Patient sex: F
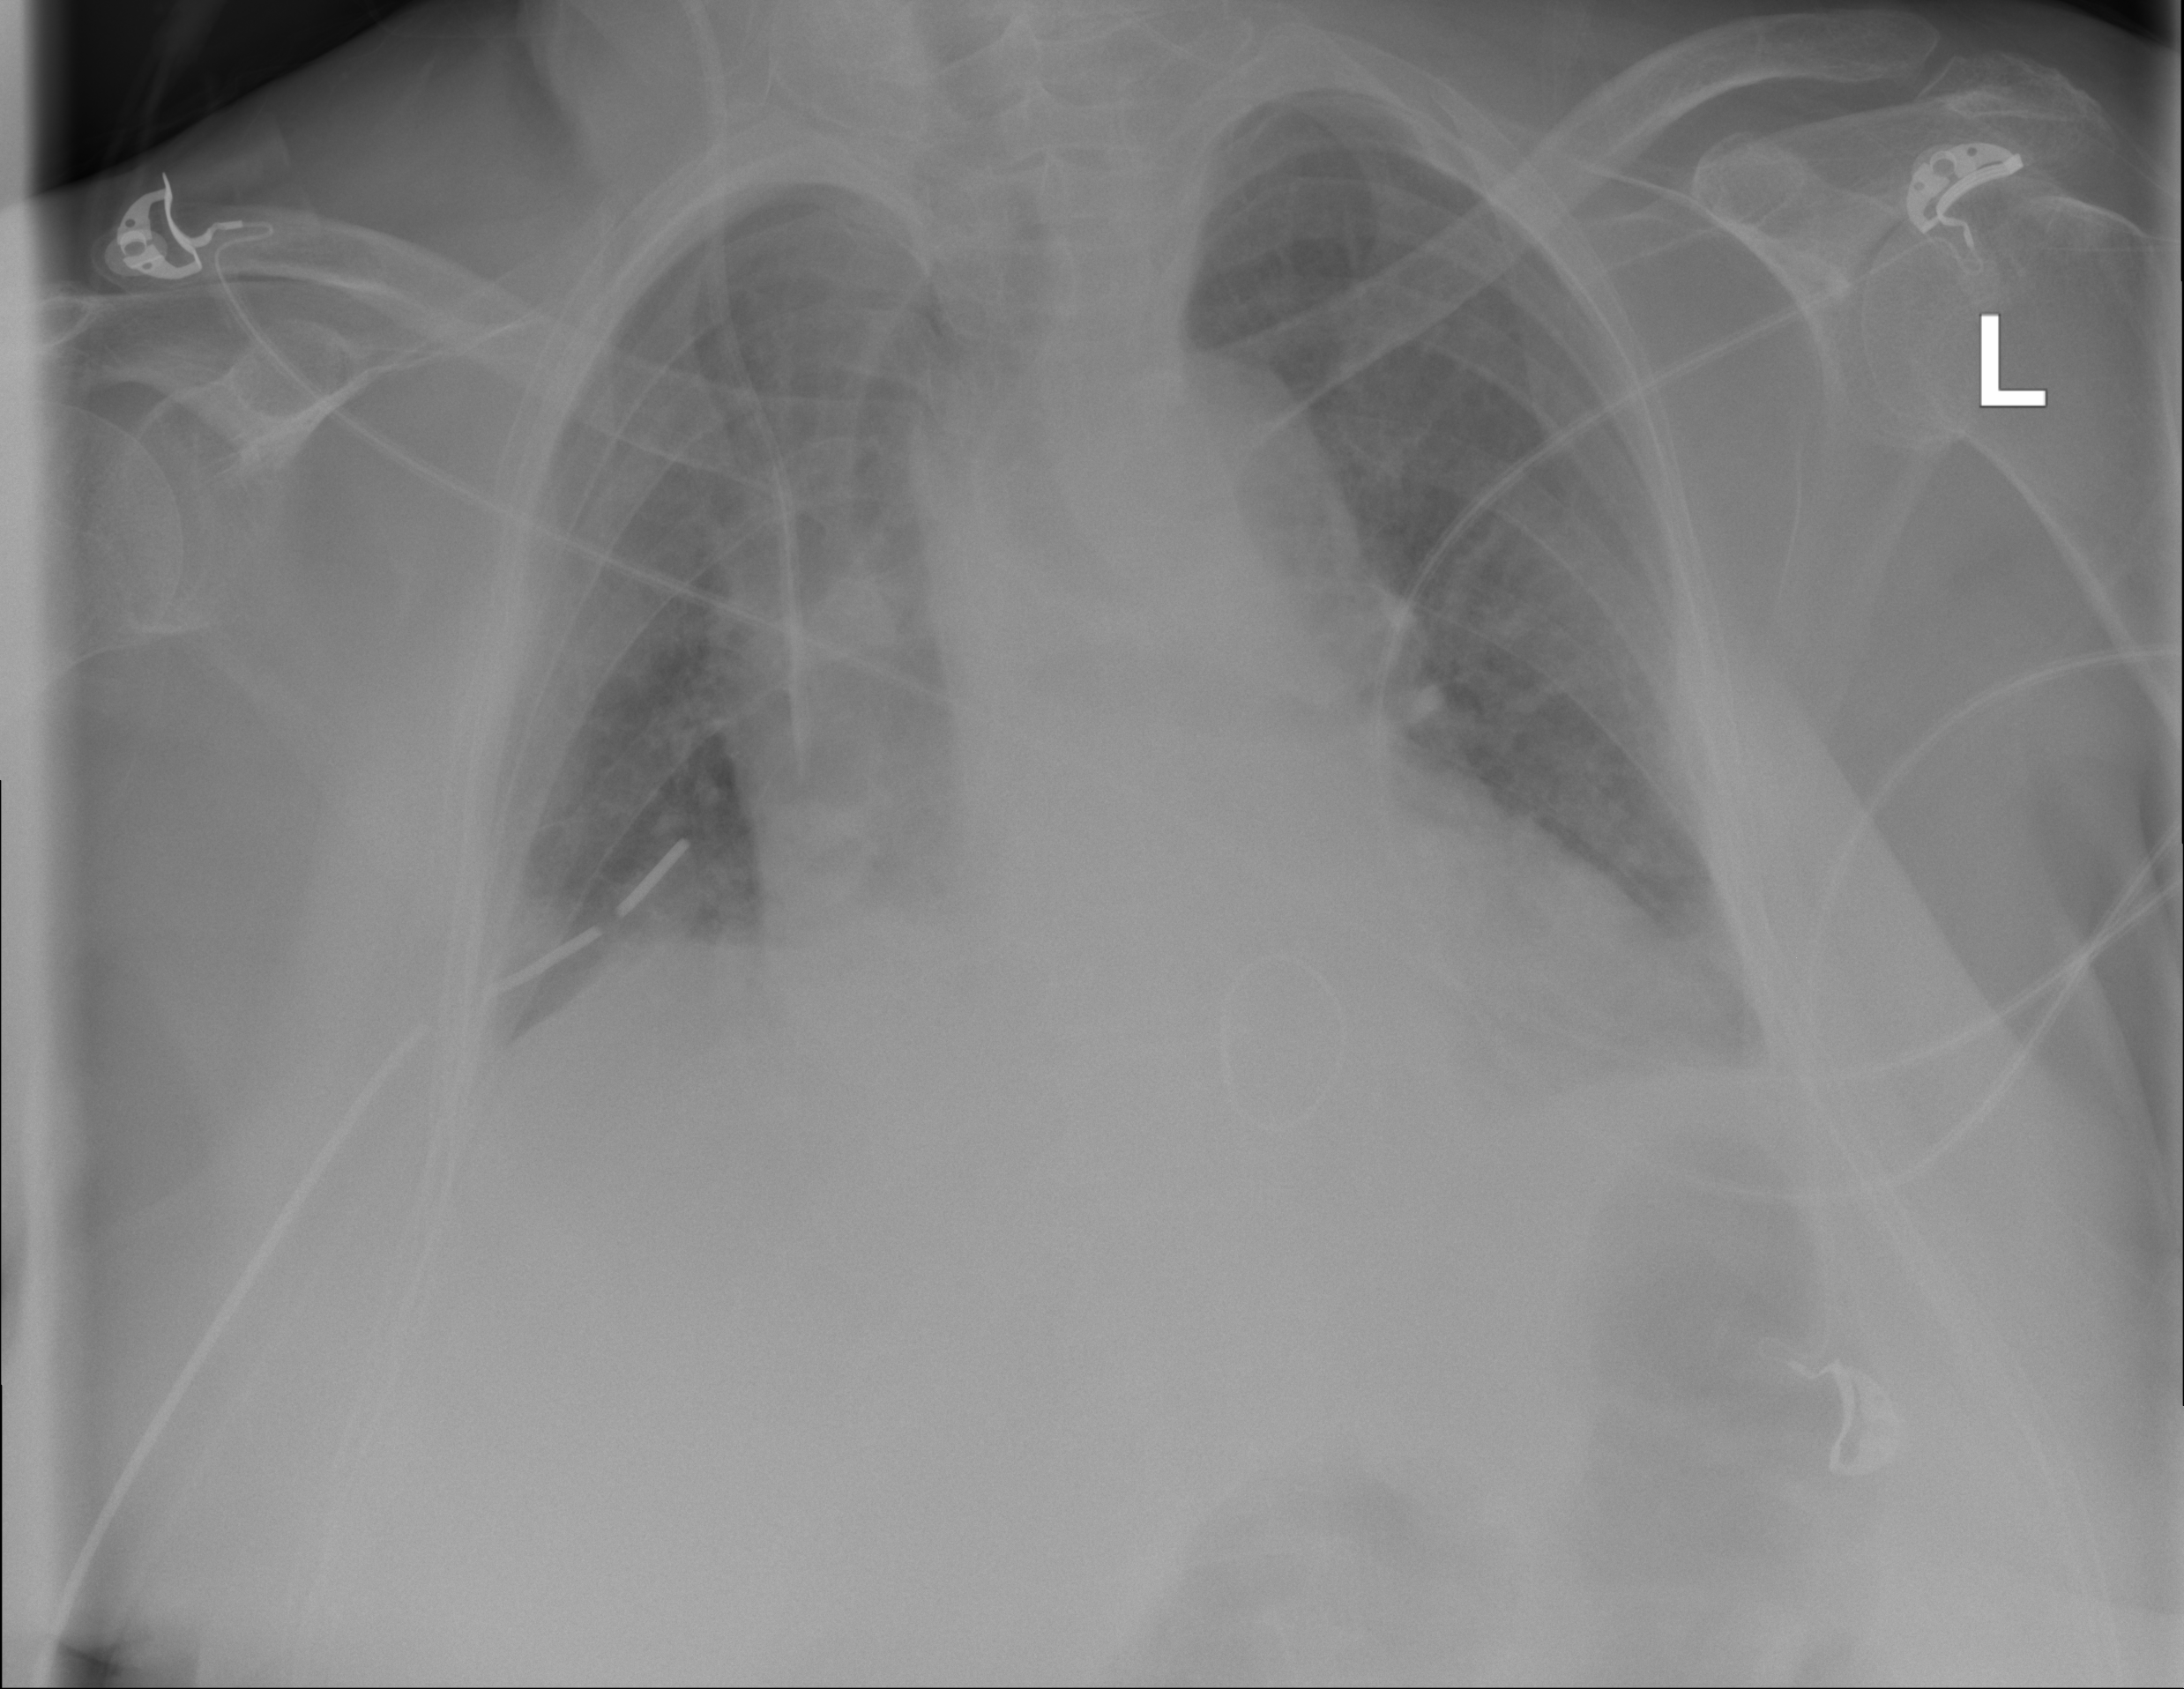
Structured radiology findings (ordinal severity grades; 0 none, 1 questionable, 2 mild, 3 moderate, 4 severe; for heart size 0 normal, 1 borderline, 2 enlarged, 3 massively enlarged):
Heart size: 1
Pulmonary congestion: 0
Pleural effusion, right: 2
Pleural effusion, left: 2
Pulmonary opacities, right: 0
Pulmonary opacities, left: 0
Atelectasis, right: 2
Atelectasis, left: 0